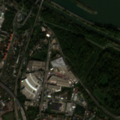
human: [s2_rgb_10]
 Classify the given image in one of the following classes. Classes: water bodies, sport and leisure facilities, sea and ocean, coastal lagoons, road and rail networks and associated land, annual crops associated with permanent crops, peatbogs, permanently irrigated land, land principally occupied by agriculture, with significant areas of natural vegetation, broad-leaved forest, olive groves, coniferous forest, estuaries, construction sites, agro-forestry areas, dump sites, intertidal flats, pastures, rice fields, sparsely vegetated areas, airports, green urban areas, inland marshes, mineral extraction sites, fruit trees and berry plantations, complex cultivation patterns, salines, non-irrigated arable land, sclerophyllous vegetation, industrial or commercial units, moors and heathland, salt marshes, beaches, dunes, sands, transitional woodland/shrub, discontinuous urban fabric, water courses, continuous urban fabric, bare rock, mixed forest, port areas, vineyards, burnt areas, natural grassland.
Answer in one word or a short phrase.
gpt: discontinuous urban fabric, industrial or commercial units, broad-leaved forest, water courses